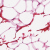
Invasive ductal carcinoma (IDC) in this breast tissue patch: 0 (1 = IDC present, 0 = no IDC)